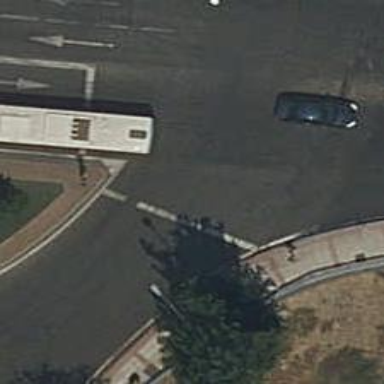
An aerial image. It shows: Road with traffic signals.